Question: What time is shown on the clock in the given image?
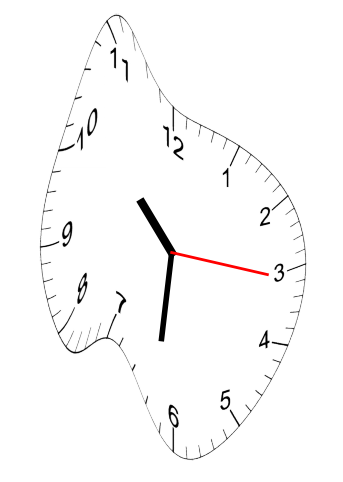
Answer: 10:31:16